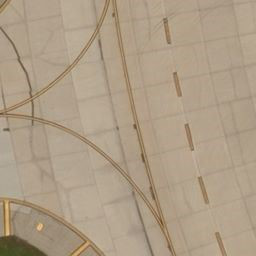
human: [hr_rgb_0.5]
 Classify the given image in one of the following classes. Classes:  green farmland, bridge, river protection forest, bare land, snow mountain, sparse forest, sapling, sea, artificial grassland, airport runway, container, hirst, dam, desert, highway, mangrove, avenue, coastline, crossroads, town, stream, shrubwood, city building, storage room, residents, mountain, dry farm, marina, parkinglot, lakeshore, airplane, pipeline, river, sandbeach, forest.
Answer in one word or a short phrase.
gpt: airport runway